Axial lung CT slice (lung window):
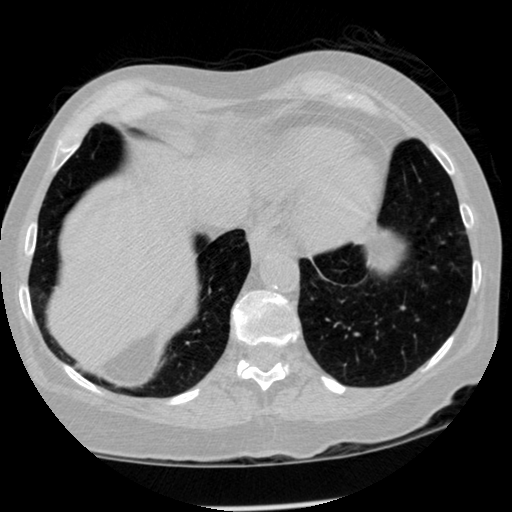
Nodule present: no